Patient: sex F, age 51
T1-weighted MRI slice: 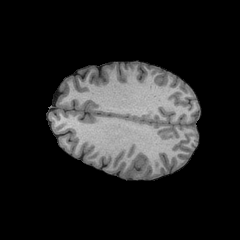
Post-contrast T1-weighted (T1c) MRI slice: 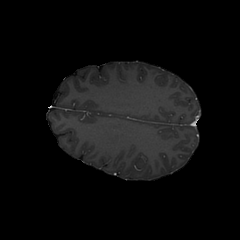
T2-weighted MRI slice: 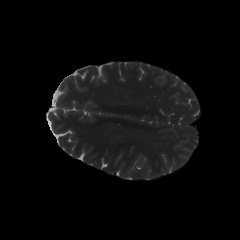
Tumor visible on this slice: no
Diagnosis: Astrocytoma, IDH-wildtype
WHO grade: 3